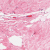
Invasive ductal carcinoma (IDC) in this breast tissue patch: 0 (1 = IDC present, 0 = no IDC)